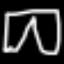
Label: pants